Question: I'm building a UISplitviewController with this code:
'''
- (void)splitViewController:(UISplitViewController *)svc
willHideViewController:(UIViewController *)aViewController
withBarButtonItem:(UIBarButtonItem *)barButtonItem
forPopoverController:(UIPopoverController *)pc
{
barButtonItem.title = @"Customers";
NSMutableArray *items = [[self.toolbar items] mutableCopy];
[items insert0bject:barButtonItem atlndex:0]:
[self.toolbar setItems:items animatd:YES];
masterPopoverController = pc;
}
- (void)splitViewController: (UISplitViewController *)svc
willShowViewController: (UIViewController *)aViewController
invalidatingBarButtonItem: (UIBarButtonItem *)button
{
NSMutableArray *items = [[self.toolbar items] mutableCopy];
[items removeObject:button];
[self.toolbar setItems:items animatied:YES];
masterPopoverController = nil;
}
'''
I'm getting the same error on two different lines: on the line
'''
masterPopoverController = pc;
'''
and
'''
[self.toolbar setItems:items animatied:YES];
'''
Xcode shows me the error
> No visible @interface for 'UIToolbar' declares the selector 'setItems:animatd'
How do I correct this?

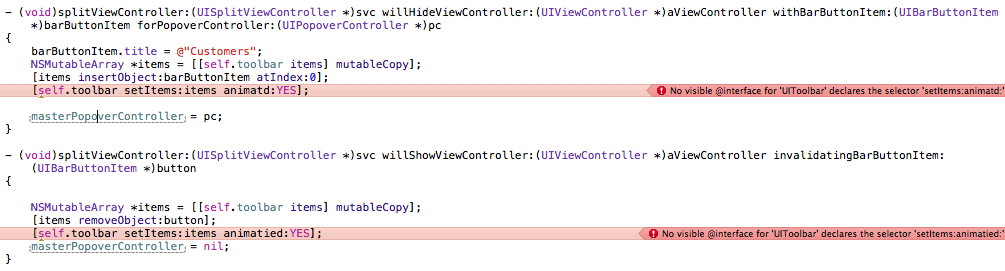
Answer: Replace the current code with:
'''
[self.toolbar setItems:items animated:YES];
'''